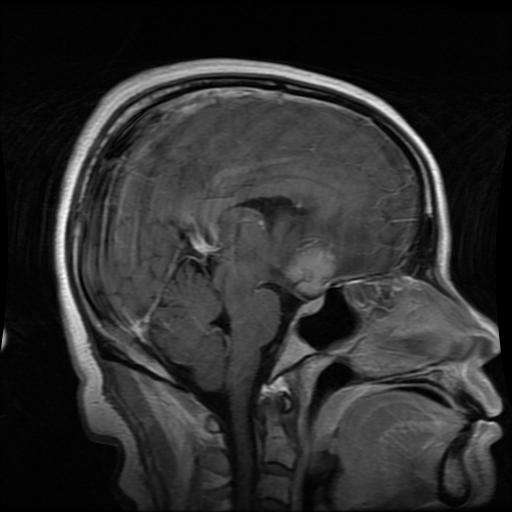
Label: meningioma